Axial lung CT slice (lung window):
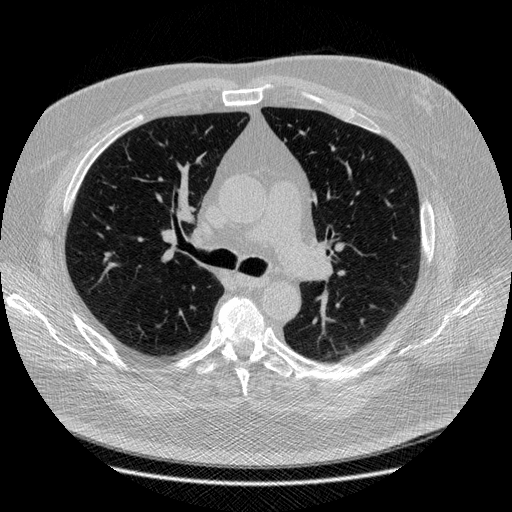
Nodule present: no